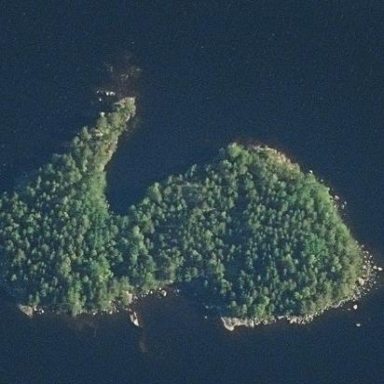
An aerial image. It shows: Islet surrounded by woodland.